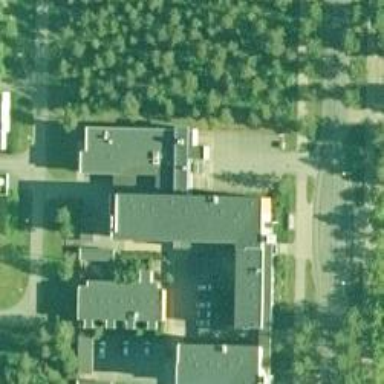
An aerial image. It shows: Healthcare facility identified as hospital.